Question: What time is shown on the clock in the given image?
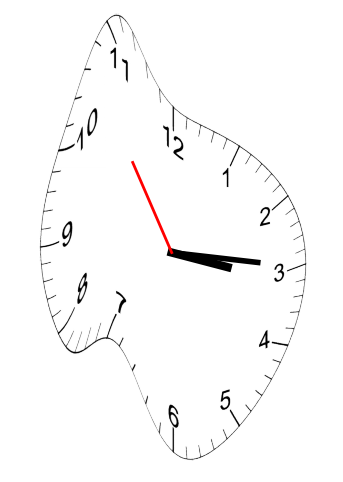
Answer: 03:14:54